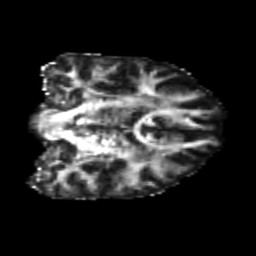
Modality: FA
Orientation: coronal
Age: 22
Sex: male
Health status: healthy
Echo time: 0.074 s